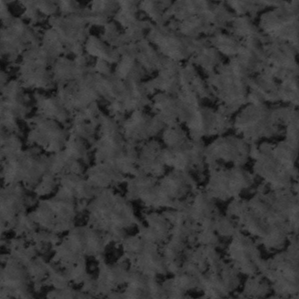
Label: frost